Question: I'm having a bit of trouble since when I get a count from my firestore database, it displays 25 instead of 1. I can't seem to solve this problem. I think it shows 1/4 of the count, since when I tried to add only three counts the output displays only 33.33.
Here is my code, I have searched for ways to fix this but I don't seem to find ways to fix it.
'''
private void setPieChart() {
pieChart.setDrawHoleEnabled(true);
pieChart.setUsePercentValues(true);
pieChart.setEntryLabelTextSize(12);
pieChart.setEntryLabelColor(Color.BLACK);
pieChart.setCenterTextSize(24);
pieChart.getDescription().setEnabled(false);
Legend l = pieChart.getLegend();
l.setVerticalAlignment(Legend.LegendVerticalAlignment.TOP);
l.setHorizontalAlignment(Legend.LegendHorizontalAlignment.RIGHT);
l.setOrientation(Legend.LegendOrientation.VERTICAL);
l.setDrawInside(false);
l.setEnabled(true);
}
private void loadPiechartData() {
entries = new ArrayList<>();
db.collection("charot")
.whereEqualTo("electricity", "lugi")
.count()
.get(AggregateSource.SERVER).addOnCompleteListener(task -> {
entries.add(new PieEntry(task.getResult().getCount(), "lugi"));
db.collection("charot")
.whereEqualTo("mahal", "bawi")
.count()
.get(AggregateSource.SERVER).addOnCompleteListener(task2 -> {
entries.add(new PieEntry(task2.getResult().getCount(), "bawi"));
db.collection("charot")
.whereEqualTo("basta", "ewan")
.count()
.get(AggregateSource.SERVER).addOnCompleteListener(task3 -> {
entries.add(newPieEntry(task2.getResult().getCount(),"ewan"));
db.collection("charot")
.whereEqualTo("tuiton", "pwede")
.count()
.get(AggregateSource.SERVER).addOnCompleteListener(task4-> {
entries.add(new PieEntry(task4.getResult().getCount(), "pwede"));
if (task.isComplete()) {
ArrayList<Integer> colors = new ArrayList<>();
for (int color : ColorTemplate.MATERIAL_COLORS) {
colors.add(color); }
for (int color : ColorTemplate.VORDIPLOM_COLORS) {
colors.add(color); }
PieDataSet dataSet = new PieDataSet(entries, "");
dataSet.setColors(colors);
PieData data = new PieData(dataSet);
data.setValueFormatter(new ValueFormatter() {
@Override
public String getFormattedValue(float value) {
return String.valueOf((int) value)}
});
data.setDrawValues(true);
data.setValueTextSize(12f);
data.setValueTextColor(Color.BLACK);
pieChart.setData(data);
pieChart.invalidate();
pieChart.animateY(1000, Easing.EaseInOutQuad);
}
});
});
});
});
'''
I'm still getting the hang of Charts and even my group couldn't fix it.
This is my database

and this is the output
<URL>
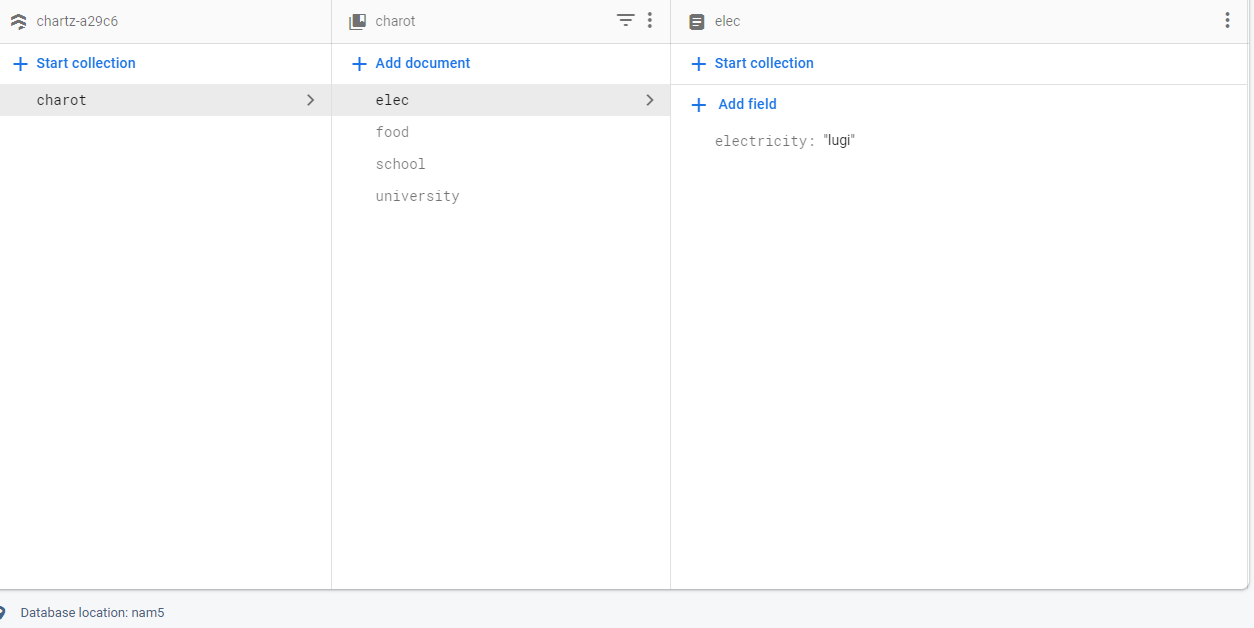
Answer: You are calling 'pieChart.setUsePercentValues(true);' in 'setPieChart()', so it is showing percentages instead of the actual values. Remove that or set it to false if you want to see values.